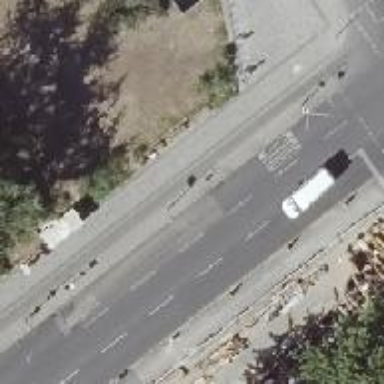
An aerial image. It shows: Footway tunnel.